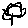
Label: tree